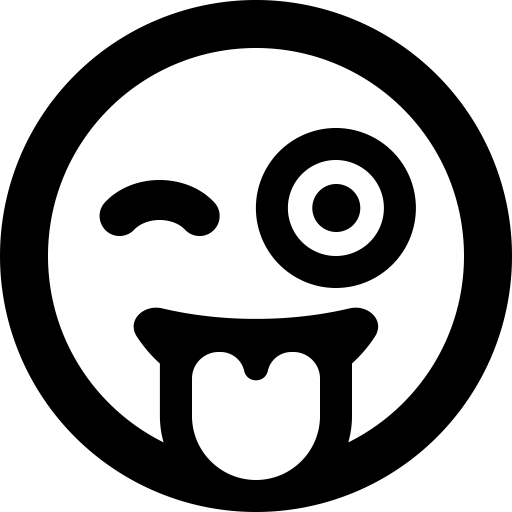
Tags: icon, FontAwesome, fa-icon, outline, face, grin, tongue, wink